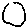
Label: circle